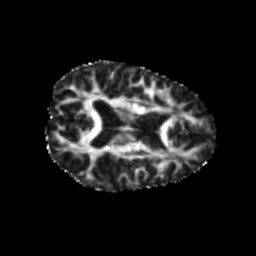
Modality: FA
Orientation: axial
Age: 23
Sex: female
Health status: healthy
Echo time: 0.074 s